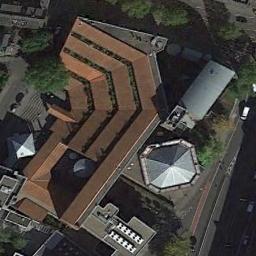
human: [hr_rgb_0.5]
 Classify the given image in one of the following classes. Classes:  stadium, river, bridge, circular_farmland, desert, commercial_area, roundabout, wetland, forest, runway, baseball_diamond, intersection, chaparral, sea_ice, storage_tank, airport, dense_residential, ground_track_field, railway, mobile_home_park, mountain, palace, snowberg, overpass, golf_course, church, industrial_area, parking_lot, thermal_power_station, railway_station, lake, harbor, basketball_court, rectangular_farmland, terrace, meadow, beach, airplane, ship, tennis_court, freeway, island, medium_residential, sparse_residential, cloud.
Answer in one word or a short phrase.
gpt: church